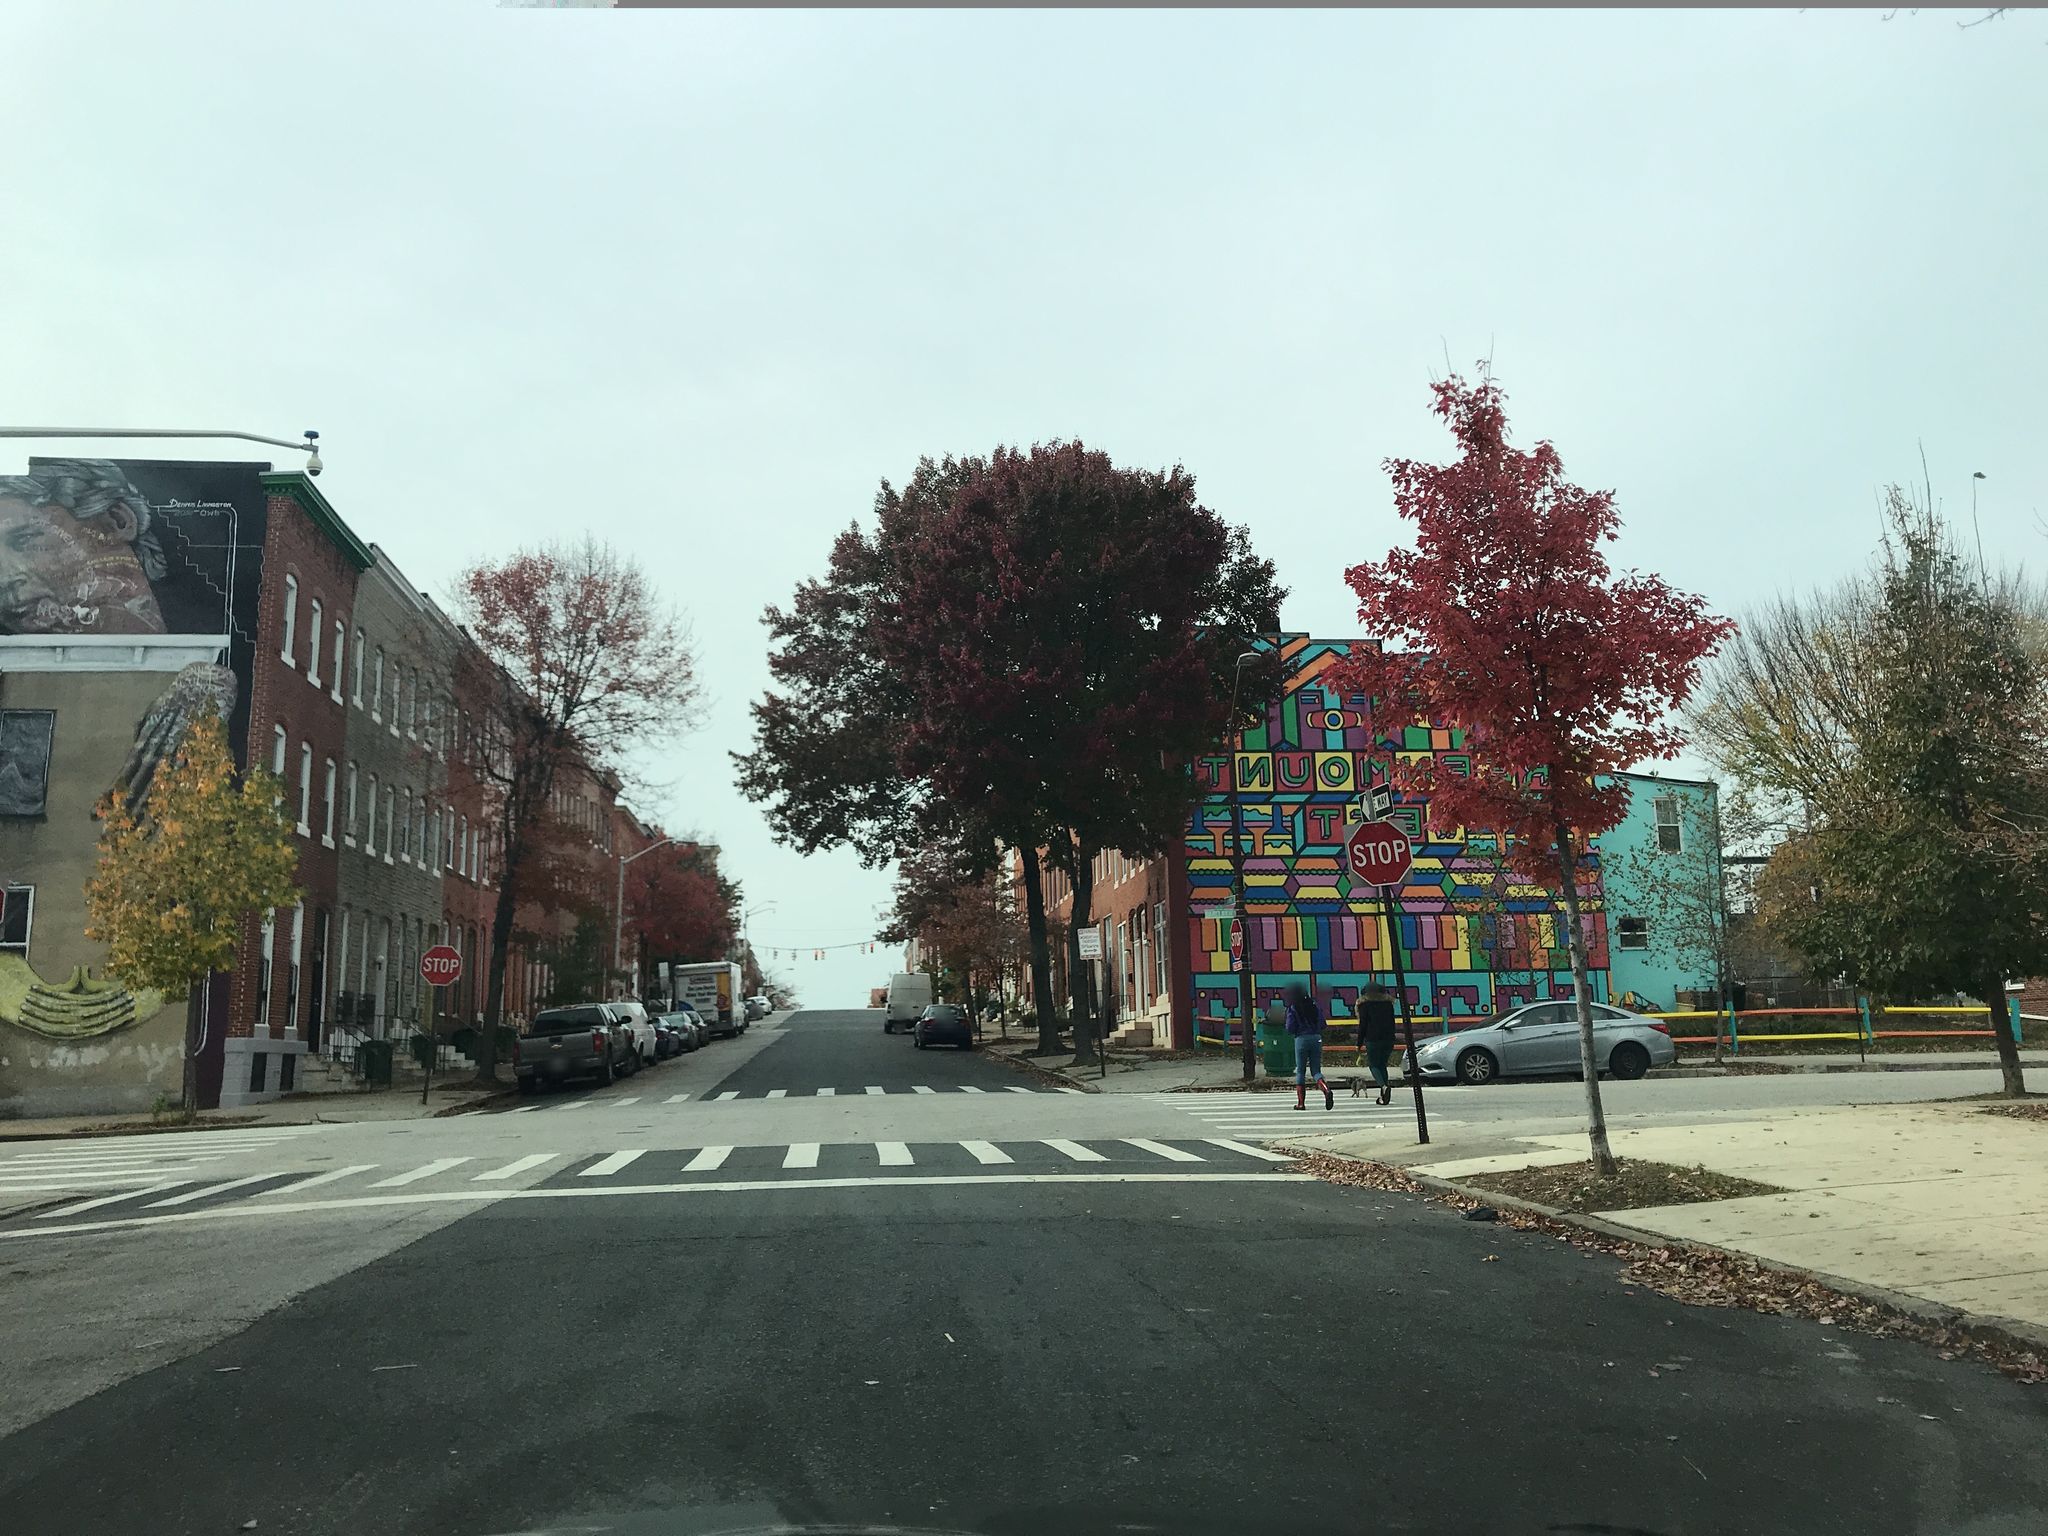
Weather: clear
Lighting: day
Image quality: good
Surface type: driving surface
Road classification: secondary
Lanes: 2
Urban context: urban centre
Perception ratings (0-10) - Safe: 3.15, Lively: 5.72, Beautiful: 8.41, Boring: 7.31, Depressing: 2.03, Wealthy: 7.45